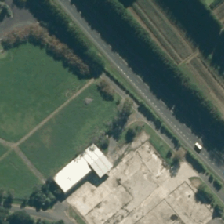
Land cover: shortrotation_cropland